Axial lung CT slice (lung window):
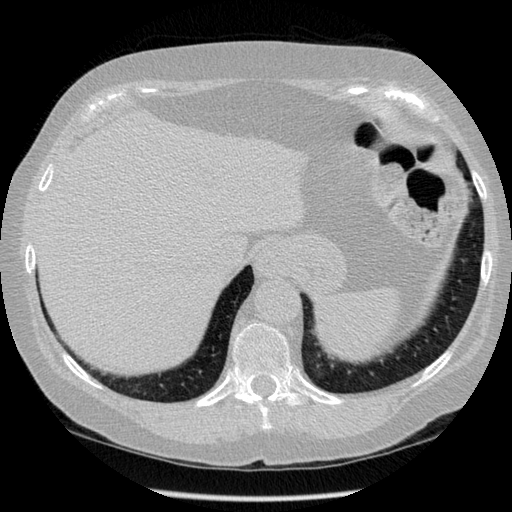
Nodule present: no